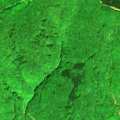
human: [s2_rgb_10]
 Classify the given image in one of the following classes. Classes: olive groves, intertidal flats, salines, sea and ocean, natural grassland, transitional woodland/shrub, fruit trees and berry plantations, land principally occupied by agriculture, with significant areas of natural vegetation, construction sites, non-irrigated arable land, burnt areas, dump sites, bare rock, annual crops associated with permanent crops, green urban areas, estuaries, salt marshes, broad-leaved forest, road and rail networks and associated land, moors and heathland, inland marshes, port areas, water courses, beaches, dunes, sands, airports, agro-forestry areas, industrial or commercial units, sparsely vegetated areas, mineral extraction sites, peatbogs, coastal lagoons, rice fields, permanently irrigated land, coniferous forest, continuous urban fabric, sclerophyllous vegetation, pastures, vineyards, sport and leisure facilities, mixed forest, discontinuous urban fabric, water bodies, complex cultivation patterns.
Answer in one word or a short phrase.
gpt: broad-leaved forest, mixed forest